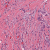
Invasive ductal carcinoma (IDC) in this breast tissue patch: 1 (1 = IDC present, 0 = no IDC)